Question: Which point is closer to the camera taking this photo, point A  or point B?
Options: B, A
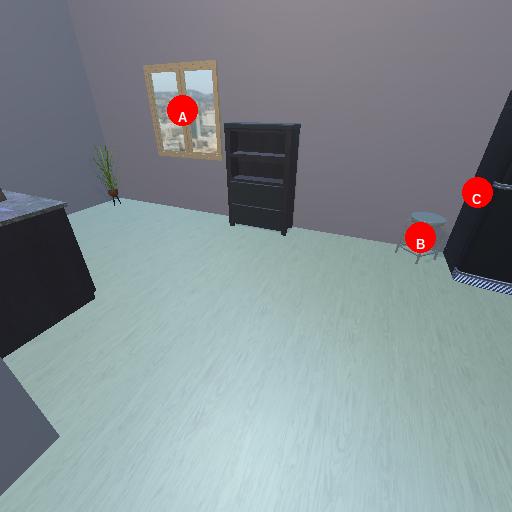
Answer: B